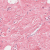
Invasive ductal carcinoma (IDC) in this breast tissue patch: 0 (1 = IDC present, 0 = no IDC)